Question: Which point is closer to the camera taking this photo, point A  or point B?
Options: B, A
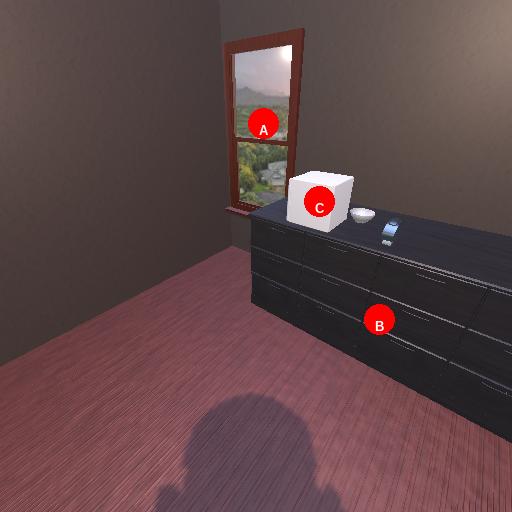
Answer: B